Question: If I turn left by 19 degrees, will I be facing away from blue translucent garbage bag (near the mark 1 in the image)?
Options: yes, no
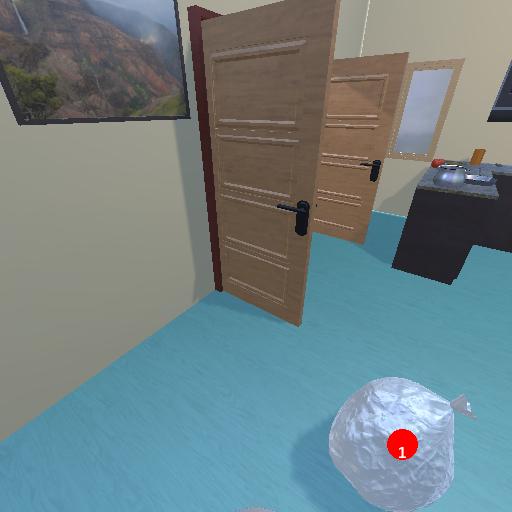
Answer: yes